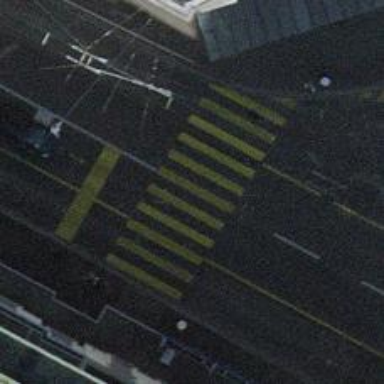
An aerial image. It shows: Road crossing with traffic signals.